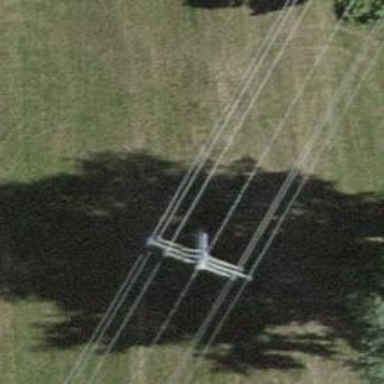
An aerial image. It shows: Power tower.